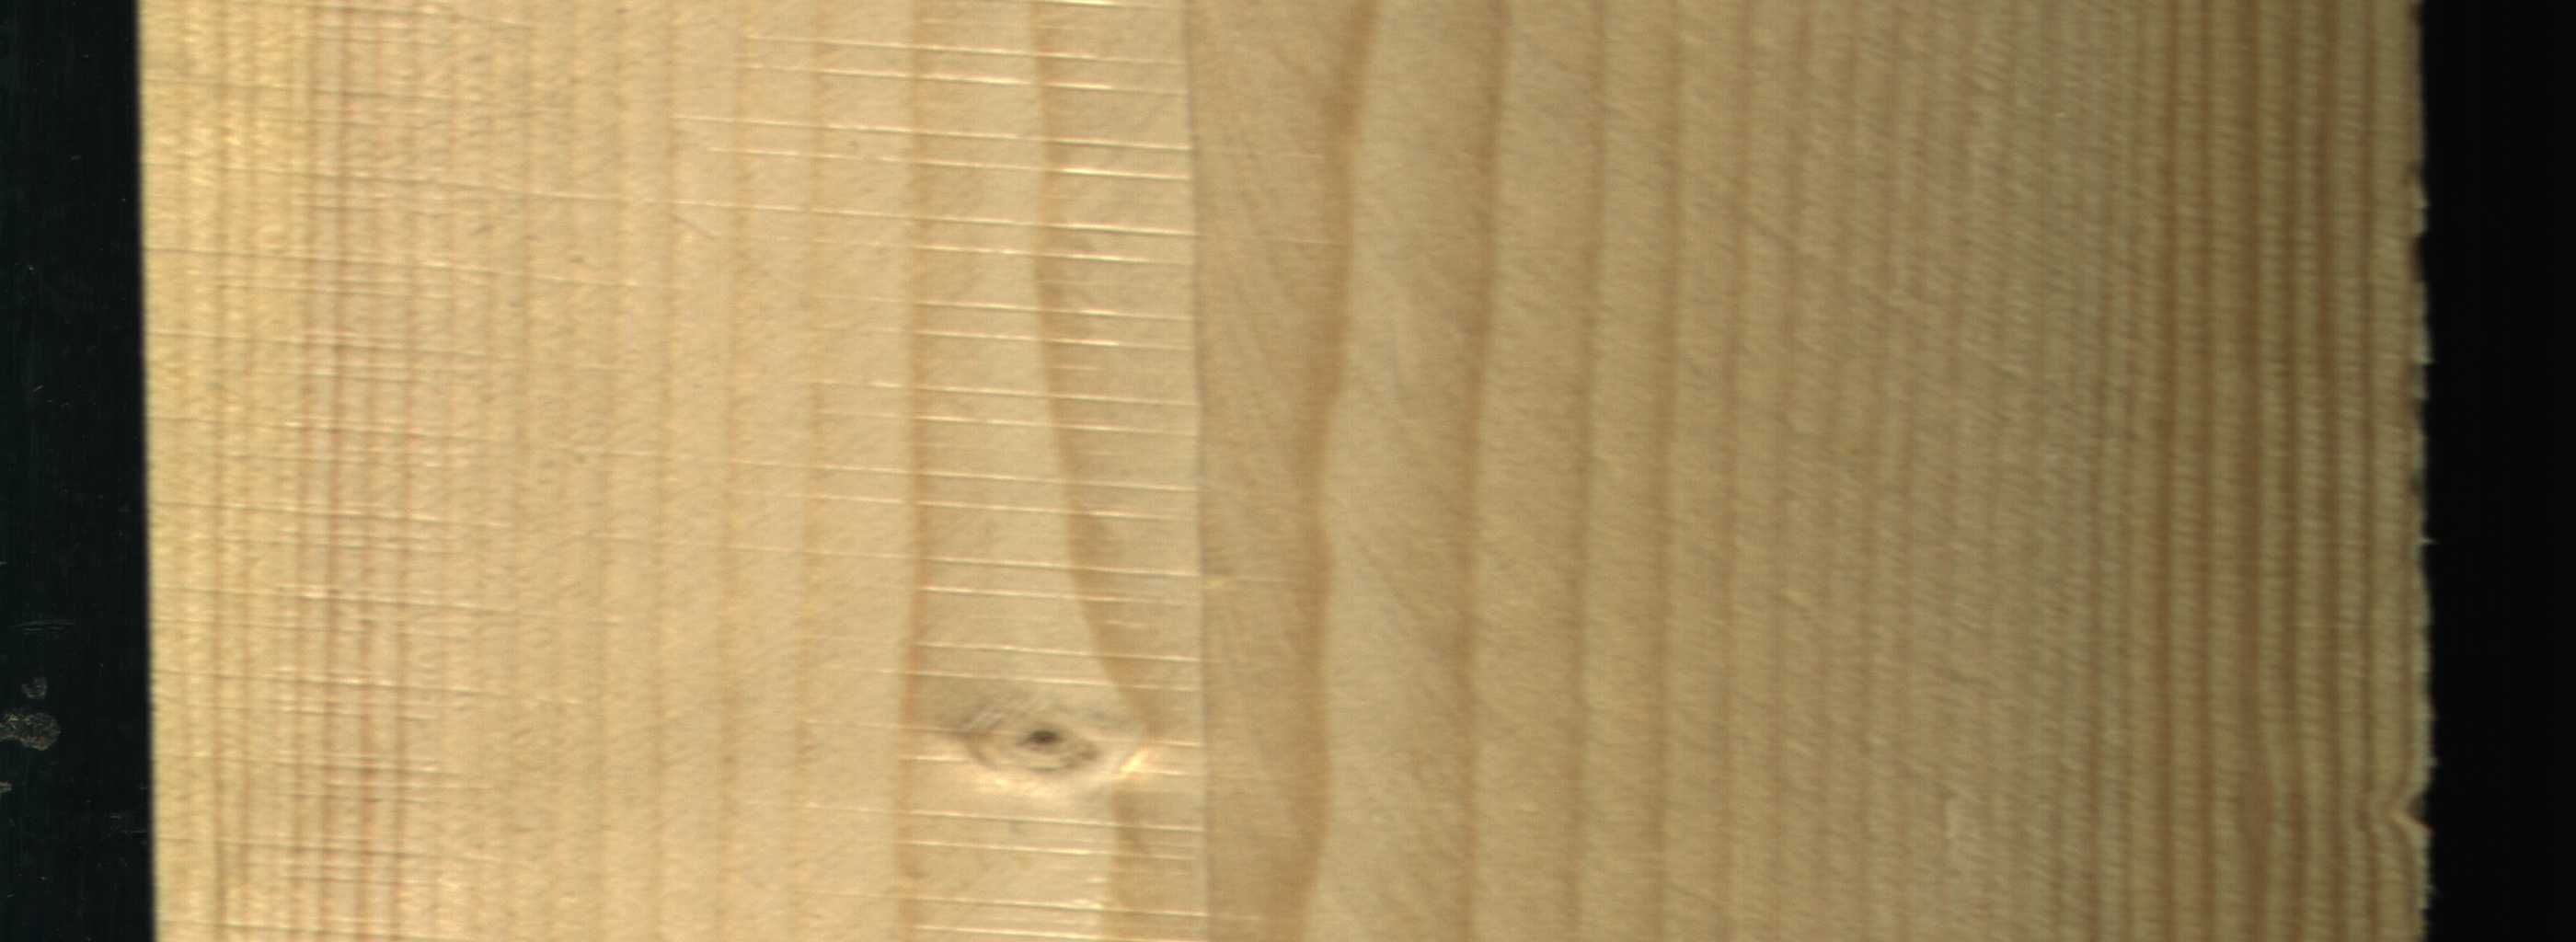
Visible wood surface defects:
Live_Knot